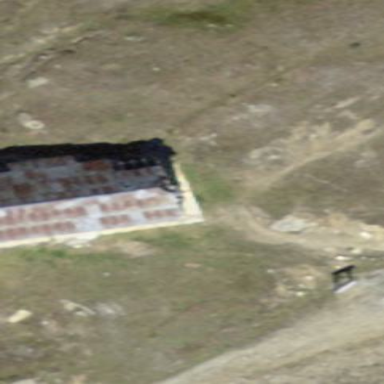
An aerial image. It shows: Military barracks building.